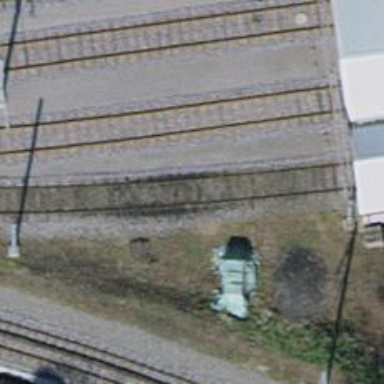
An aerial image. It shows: Disused railway yard with one track and contact line electrification system.